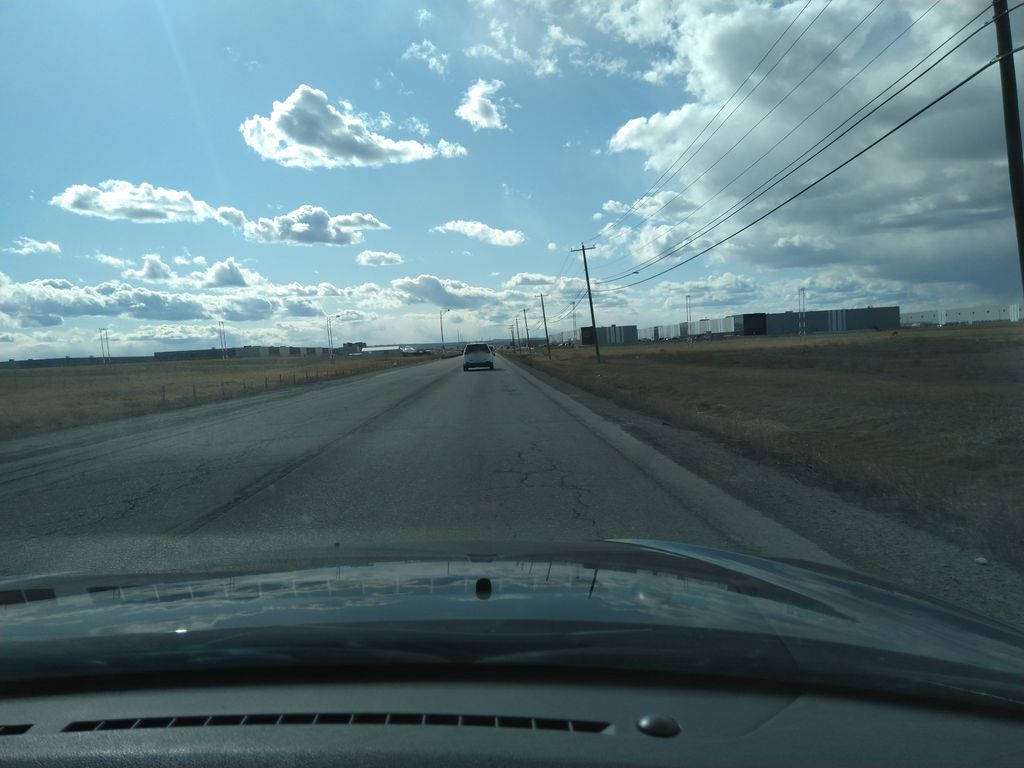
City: calgary